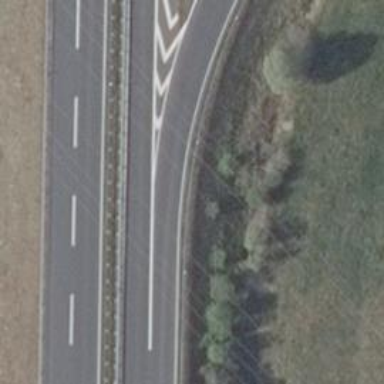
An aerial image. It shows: Motorway junction.